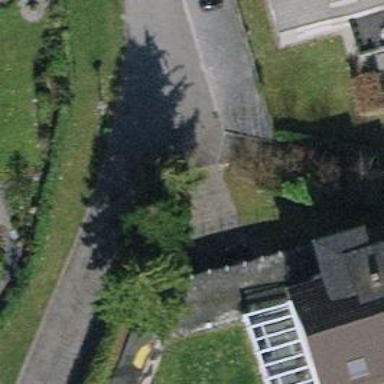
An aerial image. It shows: Asphalt road in residential area.